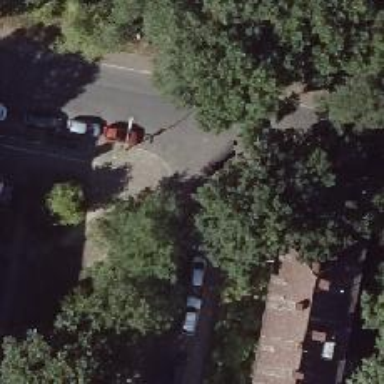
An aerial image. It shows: Residential road with asphalt surface and sidewalks on both sides. There is opposite cycleway and parking lane on the right.